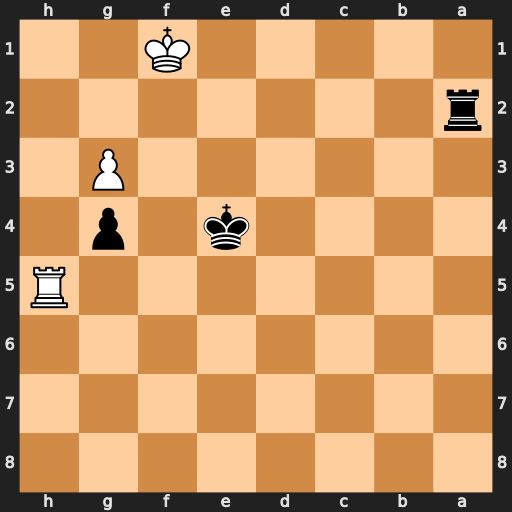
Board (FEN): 8/8/8/7R/4k1p1/6P1/r7/5K2
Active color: b
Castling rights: -
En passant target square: -
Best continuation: Kf3 Rf5+ Kxg3